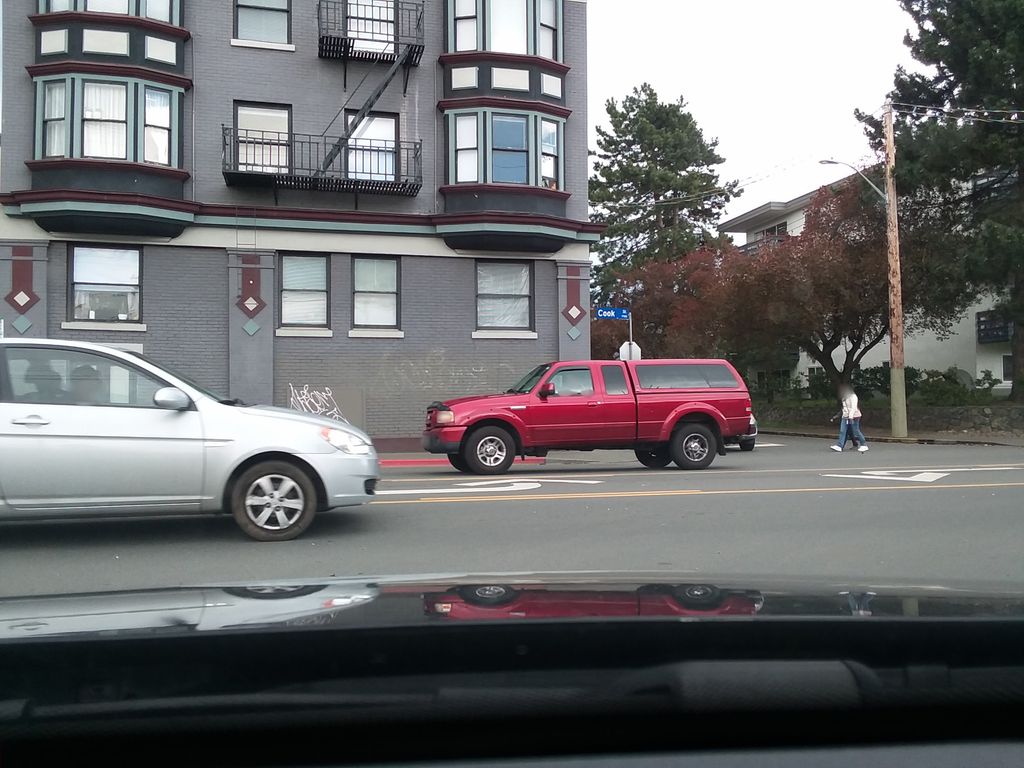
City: victoria